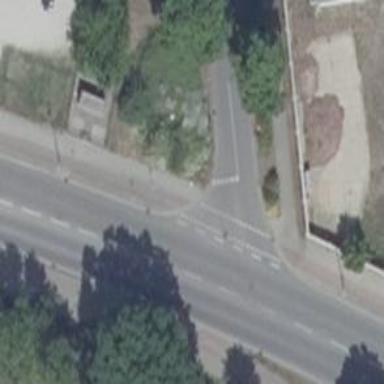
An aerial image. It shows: Tertiary road with asphalt surface. There is parallel parking on the right lane.